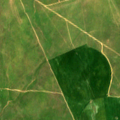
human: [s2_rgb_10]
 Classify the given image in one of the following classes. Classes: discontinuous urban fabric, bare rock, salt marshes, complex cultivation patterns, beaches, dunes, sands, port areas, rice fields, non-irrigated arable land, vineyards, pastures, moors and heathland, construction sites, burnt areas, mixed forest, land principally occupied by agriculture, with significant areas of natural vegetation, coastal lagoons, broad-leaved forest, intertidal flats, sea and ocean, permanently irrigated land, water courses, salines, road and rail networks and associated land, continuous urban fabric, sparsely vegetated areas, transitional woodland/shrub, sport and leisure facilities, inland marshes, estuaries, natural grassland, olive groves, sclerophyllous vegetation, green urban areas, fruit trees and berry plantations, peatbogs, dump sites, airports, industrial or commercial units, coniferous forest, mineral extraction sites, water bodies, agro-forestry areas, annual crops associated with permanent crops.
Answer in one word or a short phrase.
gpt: non-irrigated arable land, permanently irrigated land